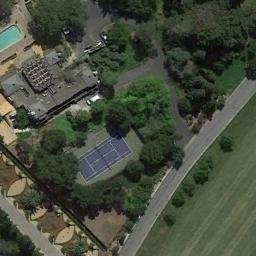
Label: tennis_court